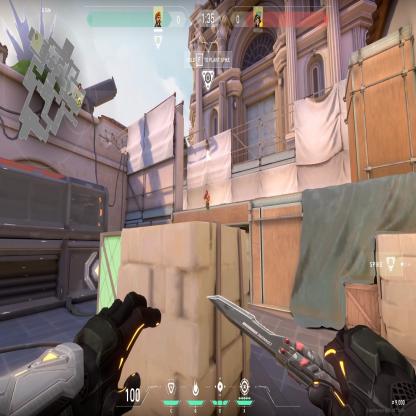
Label: enemy